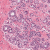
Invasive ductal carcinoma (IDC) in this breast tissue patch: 0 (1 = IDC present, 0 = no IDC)